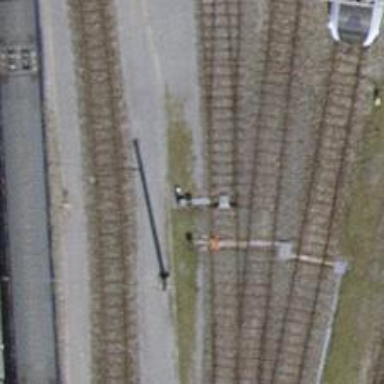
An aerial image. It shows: Single track railway in yard.